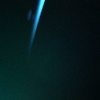
Label: space